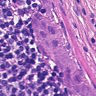
Metastatic tissue present: yes